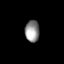
Tissue: lung
Cell type: Epithelial cells
Senescence score: 0.1597
Nuclear area (px): 301
Mean DAPI intensity: 145.794